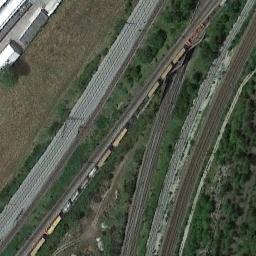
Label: railway